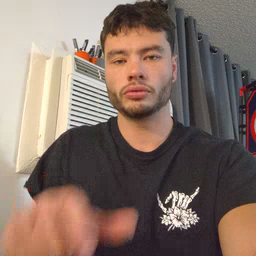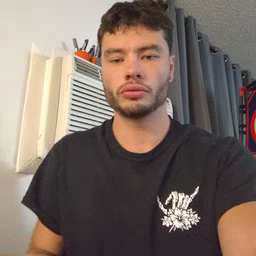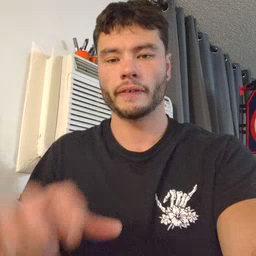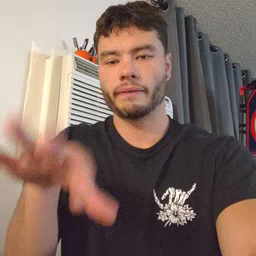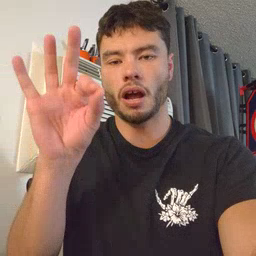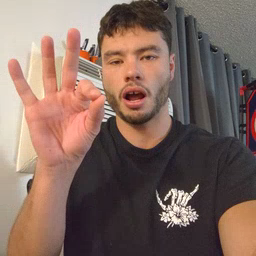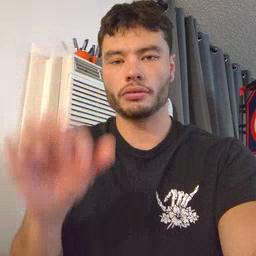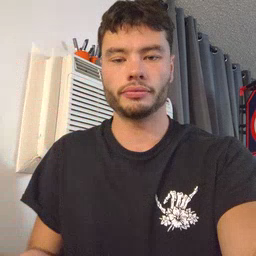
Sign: find